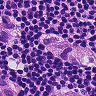
Metastatic tissue present: yes